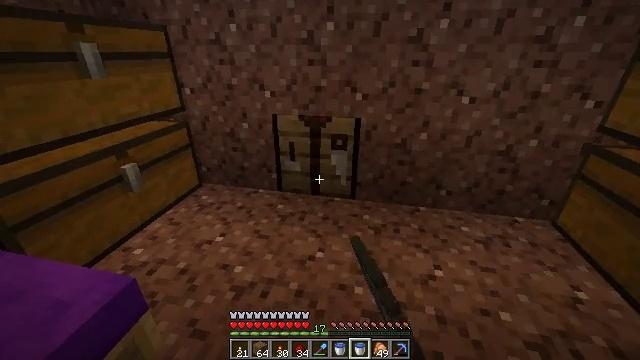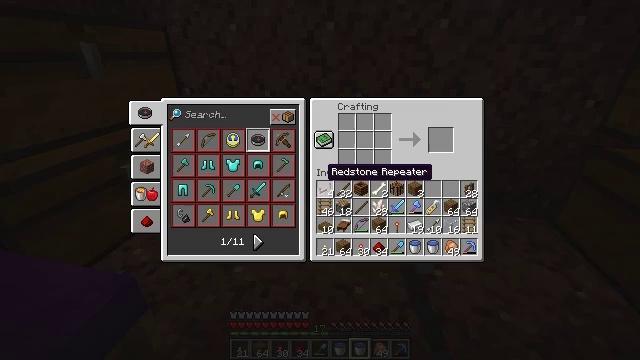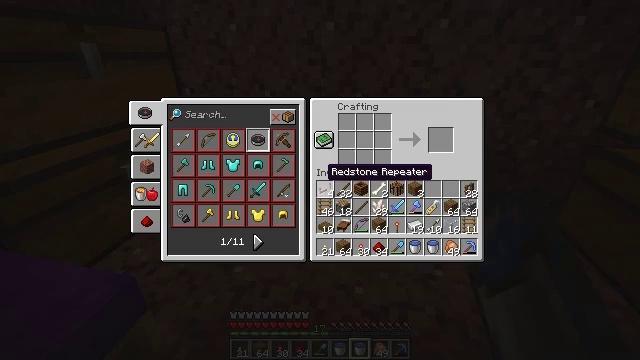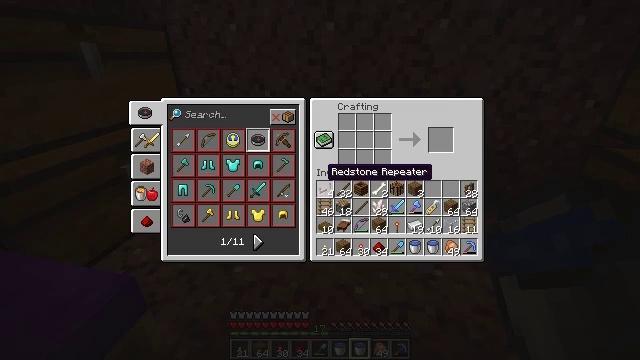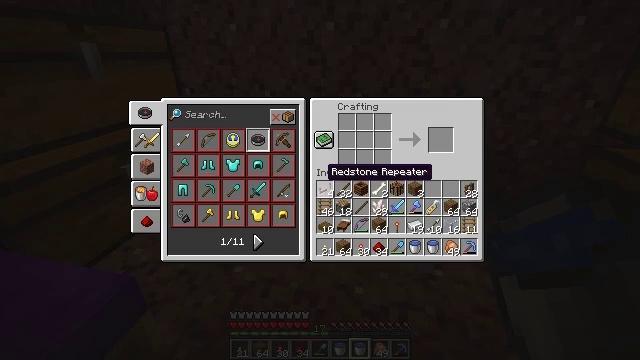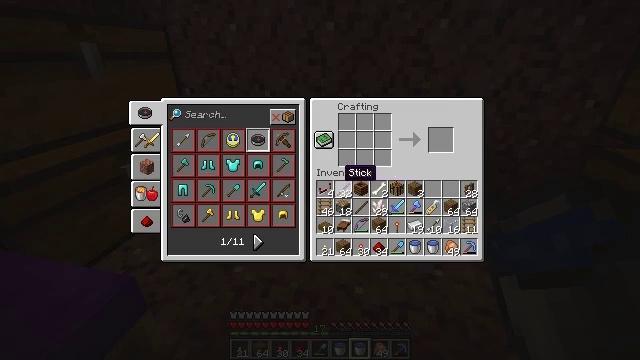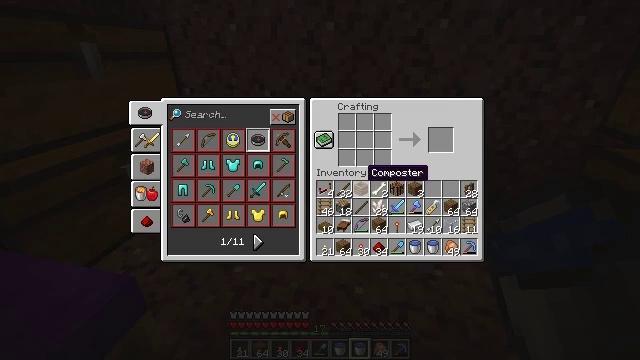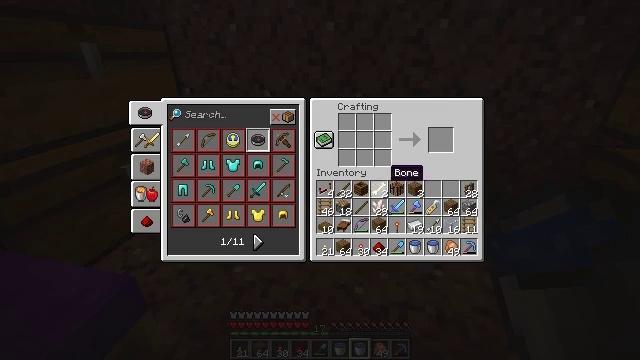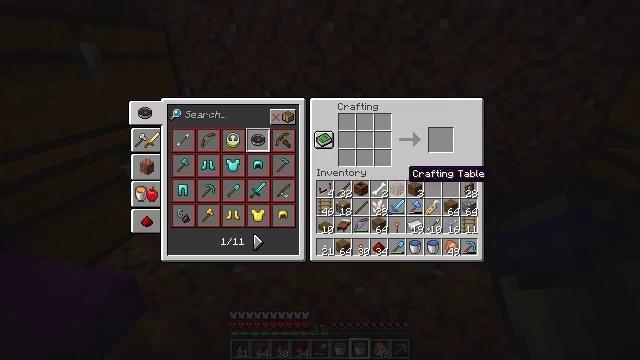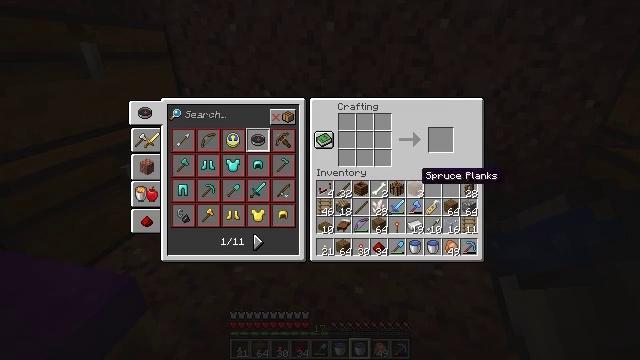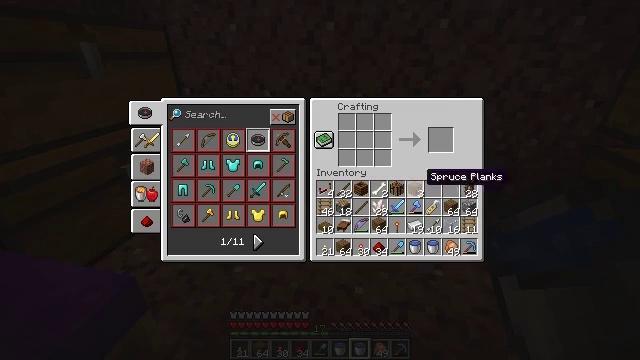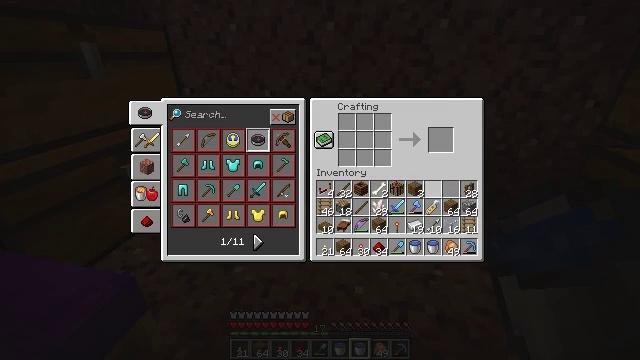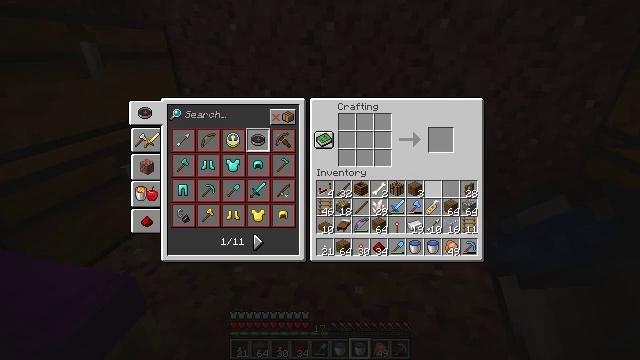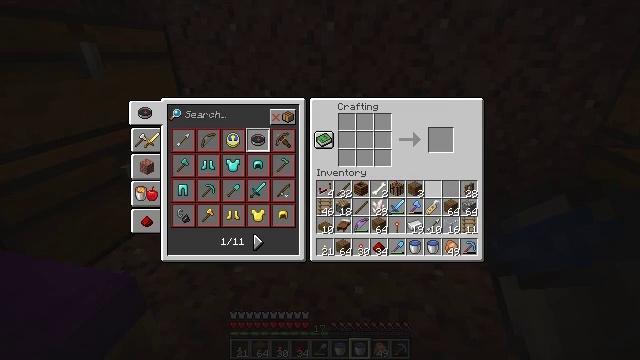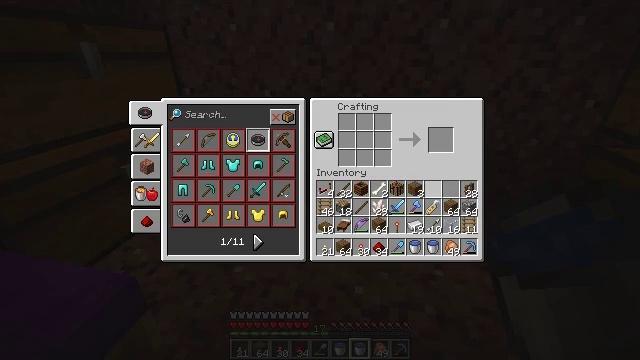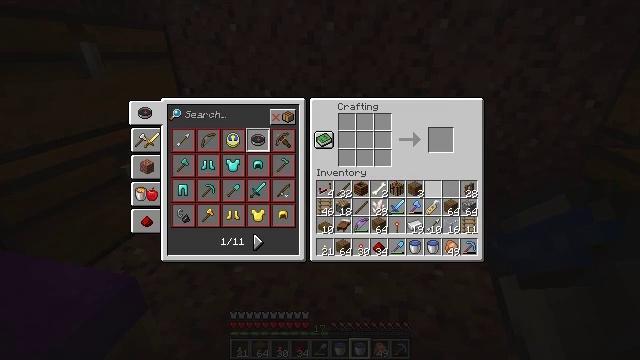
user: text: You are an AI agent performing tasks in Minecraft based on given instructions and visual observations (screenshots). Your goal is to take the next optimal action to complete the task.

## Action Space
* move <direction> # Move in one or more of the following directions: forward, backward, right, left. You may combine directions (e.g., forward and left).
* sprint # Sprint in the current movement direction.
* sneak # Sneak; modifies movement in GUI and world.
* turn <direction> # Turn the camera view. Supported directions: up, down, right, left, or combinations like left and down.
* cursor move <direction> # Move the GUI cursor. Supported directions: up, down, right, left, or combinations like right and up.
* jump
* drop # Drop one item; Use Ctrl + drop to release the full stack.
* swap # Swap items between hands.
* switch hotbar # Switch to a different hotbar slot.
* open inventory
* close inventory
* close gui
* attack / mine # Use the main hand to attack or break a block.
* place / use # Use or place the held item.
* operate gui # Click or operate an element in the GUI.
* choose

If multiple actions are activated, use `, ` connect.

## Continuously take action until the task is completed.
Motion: motion action
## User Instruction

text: Collect spruce planks and craft a spruce pressure plate.
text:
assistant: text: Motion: no_op
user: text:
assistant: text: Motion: no_op
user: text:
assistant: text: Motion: no_op
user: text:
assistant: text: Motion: no_op
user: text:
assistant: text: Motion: cursor move right
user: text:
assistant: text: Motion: cursor move right
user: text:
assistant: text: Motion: cursor move right
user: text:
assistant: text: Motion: cursor move right
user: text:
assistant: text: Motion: cursor move right
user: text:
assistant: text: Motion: no_op
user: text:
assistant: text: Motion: cursor move right
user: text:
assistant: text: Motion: no_op
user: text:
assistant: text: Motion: no_op
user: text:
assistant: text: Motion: no_op
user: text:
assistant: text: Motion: no_op
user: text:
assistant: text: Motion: no_op
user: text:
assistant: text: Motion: no_op
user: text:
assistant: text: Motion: no_op
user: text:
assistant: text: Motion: no_op
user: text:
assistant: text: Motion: no_op
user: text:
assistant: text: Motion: cursor move left
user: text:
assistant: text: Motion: no_op
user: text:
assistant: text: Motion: no_op
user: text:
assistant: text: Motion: no_op
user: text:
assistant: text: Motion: no_op
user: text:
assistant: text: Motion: no_op
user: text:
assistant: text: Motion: cursor move left and down
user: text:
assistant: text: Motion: cursor move down
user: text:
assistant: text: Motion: no_op
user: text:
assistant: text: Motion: no_op